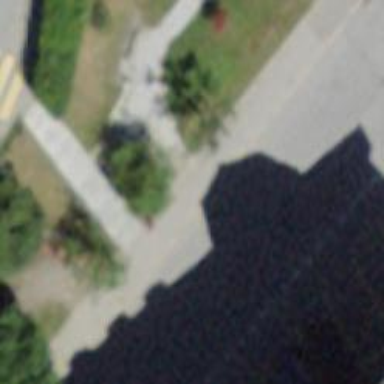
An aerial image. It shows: Bridge with steps made of paving stones.